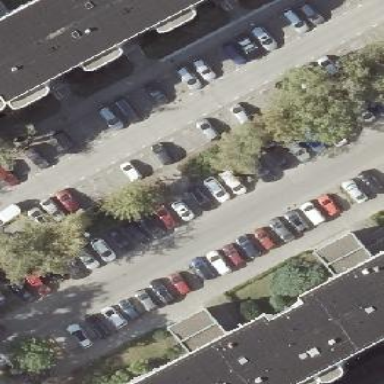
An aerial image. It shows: Street-side parking area.